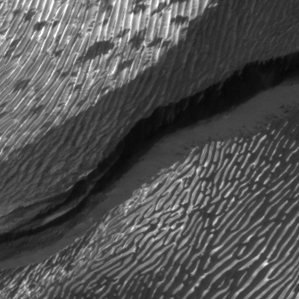
Label: frost